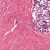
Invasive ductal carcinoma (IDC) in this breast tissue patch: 0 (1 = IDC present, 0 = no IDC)